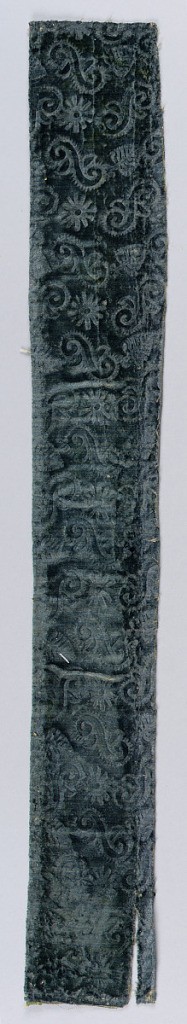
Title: Fragment
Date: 17th century
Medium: silk Technique: supplementary warp forming pile (velvet); then stamped
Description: Fragment of blue-green velvet with stamped pattern of 'S' shapes.